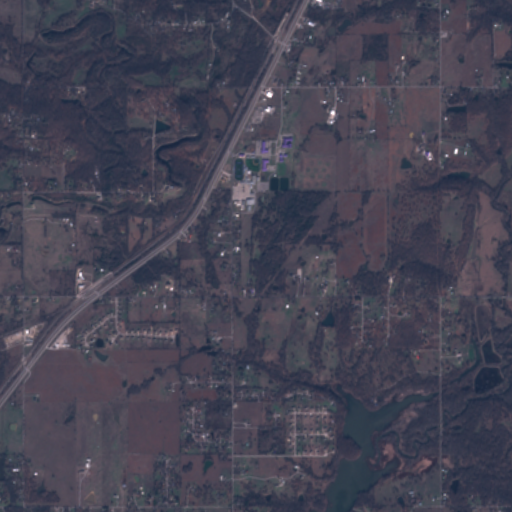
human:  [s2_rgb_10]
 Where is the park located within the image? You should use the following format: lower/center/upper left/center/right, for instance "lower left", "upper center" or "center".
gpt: The park is located in the upper center of the image.
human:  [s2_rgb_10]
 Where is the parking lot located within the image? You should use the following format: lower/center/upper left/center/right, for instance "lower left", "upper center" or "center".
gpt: The parking lot is located in the upper center of the image.
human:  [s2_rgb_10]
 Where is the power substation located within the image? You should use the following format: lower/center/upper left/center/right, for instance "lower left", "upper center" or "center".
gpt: The power substation is located in the upper right of the image.
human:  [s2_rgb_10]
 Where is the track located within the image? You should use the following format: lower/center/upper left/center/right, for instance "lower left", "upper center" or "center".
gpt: The track is located in the upper center of the image.
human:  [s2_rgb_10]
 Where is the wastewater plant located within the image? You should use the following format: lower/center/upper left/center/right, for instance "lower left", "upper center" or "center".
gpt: The wastewater plant is located in the center of the image.
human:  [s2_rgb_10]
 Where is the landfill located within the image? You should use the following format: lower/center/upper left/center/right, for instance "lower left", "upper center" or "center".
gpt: There is no landfill in the image.